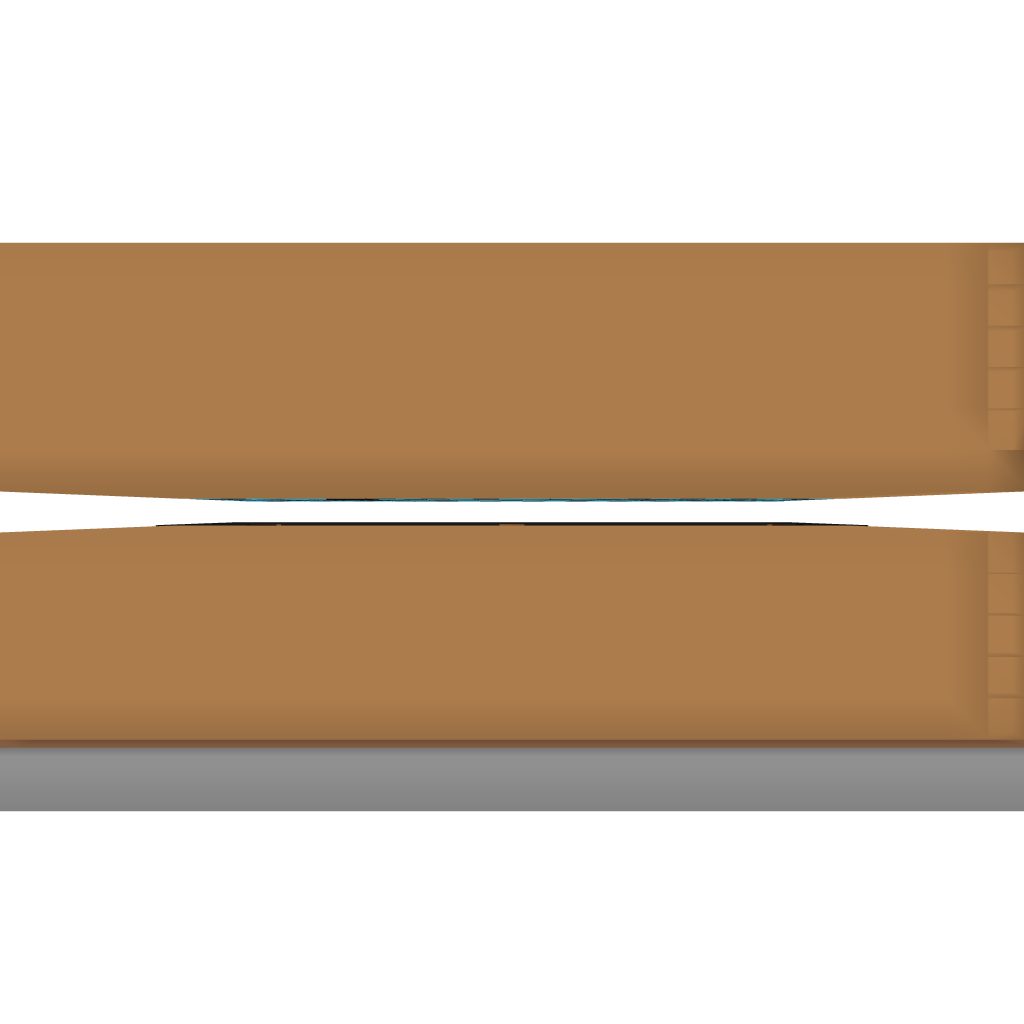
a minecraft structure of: Studio 002